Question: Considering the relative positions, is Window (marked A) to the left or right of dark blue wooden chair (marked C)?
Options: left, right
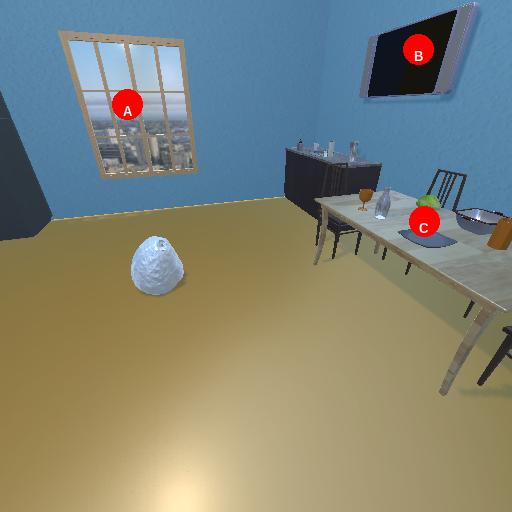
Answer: left